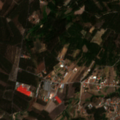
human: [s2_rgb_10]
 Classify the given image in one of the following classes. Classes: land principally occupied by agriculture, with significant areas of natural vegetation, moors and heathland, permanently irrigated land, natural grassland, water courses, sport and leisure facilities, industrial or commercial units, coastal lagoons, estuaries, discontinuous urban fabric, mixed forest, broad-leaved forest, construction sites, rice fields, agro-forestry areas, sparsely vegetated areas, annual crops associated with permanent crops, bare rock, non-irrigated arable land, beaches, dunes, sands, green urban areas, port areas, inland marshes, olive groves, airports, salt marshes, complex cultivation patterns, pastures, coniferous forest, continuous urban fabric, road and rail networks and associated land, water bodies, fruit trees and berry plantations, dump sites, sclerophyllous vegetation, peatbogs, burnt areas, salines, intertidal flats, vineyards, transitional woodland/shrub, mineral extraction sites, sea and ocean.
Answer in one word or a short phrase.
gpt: road and rail networks and associated land, complex cultivation patterns, land principally occupied by agriculture, with significant areas of natural vegetation, coniferous forest